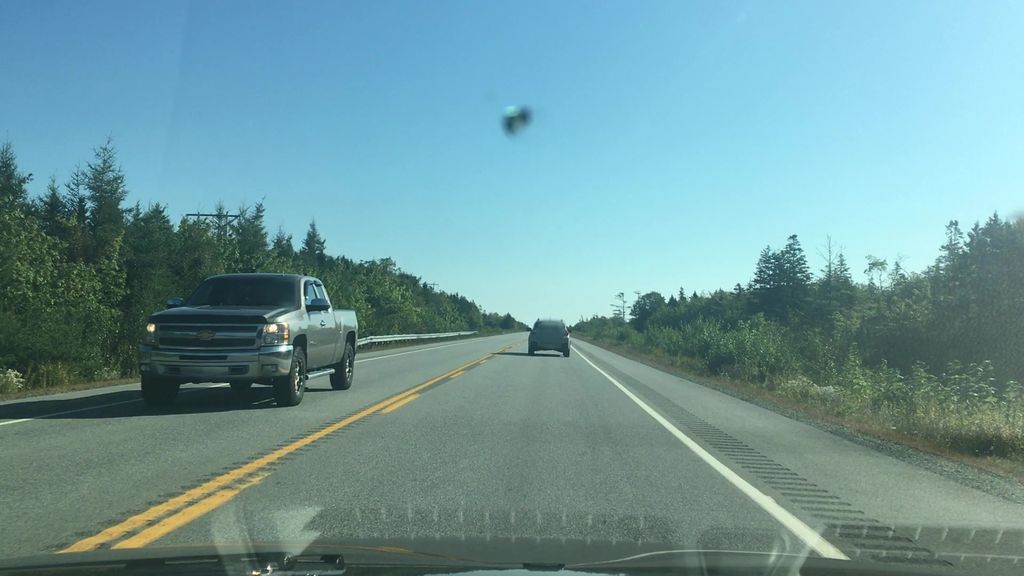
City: halifax